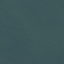
Land use / land cover: SeaLake